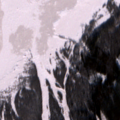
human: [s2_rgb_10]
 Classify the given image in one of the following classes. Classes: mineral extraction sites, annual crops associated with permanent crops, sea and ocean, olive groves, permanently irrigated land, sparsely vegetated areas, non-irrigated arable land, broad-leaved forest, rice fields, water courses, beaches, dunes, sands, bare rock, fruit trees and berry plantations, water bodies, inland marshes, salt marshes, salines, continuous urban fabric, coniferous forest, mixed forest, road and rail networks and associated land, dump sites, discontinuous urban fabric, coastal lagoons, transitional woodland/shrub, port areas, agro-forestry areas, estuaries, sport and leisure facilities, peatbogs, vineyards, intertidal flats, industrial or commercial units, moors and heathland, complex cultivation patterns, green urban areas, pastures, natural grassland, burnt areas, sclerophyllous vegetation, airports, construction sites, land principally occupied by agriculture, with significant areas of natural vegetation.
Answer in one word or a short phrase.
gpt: land principally occupied by agriculture, with significant areas of natural vegetation, broad-leaved forest, mixed forest, transitional woodland/shrub, salt marshes, water courses, sea and ocean